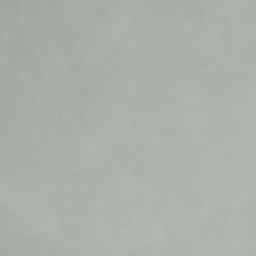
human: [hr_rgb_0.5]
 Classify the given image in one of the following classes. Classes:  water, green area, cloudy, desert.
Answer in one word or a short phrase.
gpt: cloudy